Aerial crown-view tile of a tropical tree (Barro Colorado Island, Panama), acquired 20250217:
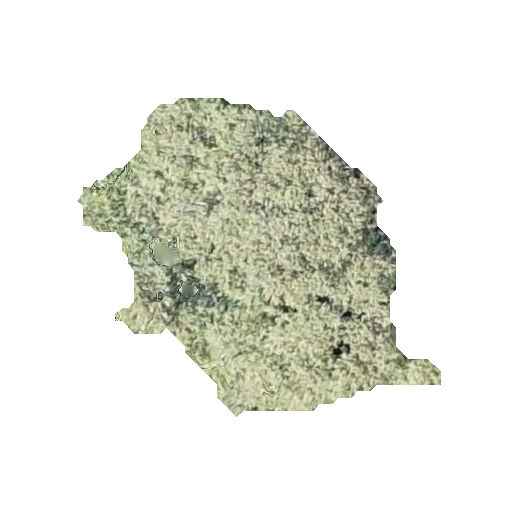
Species: Luehea seemannii
GBIF accepted scientific name: Luehea seemannii
Crown area: 103.352 m²